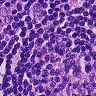
Metastatic tissue present: yes